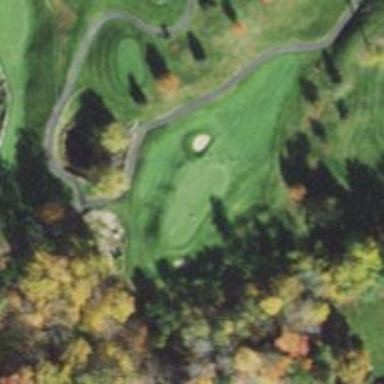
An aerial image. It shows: Golf hole.